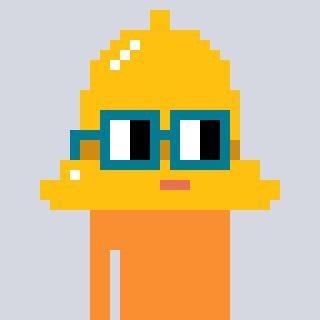
a pixel art character with square dark green glasses, a bell-shaped head and a orange-colored body on a cool background